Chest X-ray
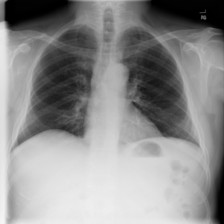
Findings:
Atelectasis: negative
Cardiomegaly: negative
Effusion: negative
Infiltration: negative
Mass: negative
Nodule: negative
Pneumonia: negative
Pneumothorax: negative
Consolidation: negative
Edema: negative
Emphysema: negative
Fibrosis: negative
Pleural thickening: negative
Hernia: negative